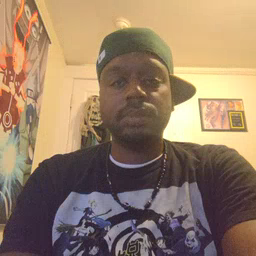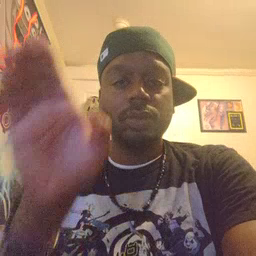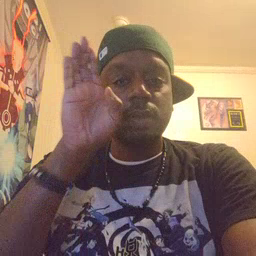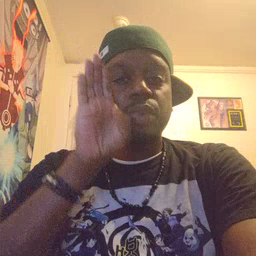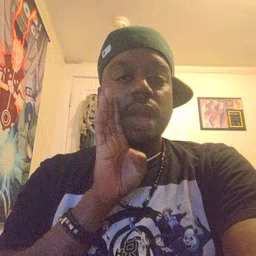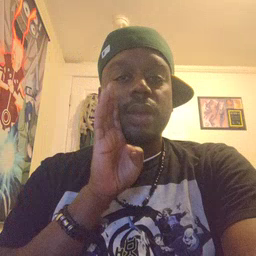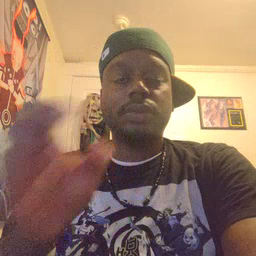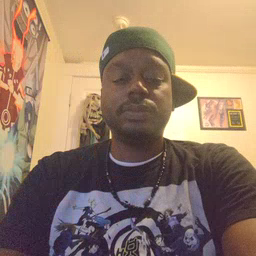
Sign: brown